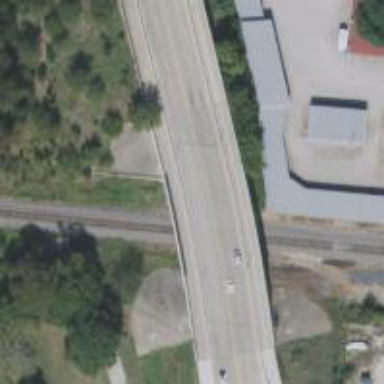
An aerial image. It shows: Secondary road crossing bridge.